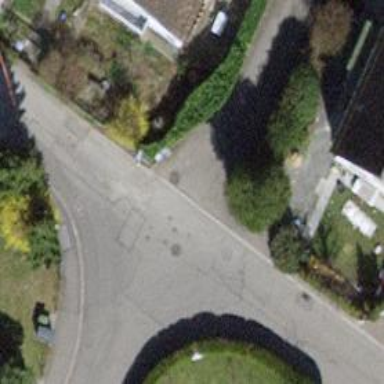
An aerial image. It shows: Residential road with asphalt surface and sidewalk on the left side.